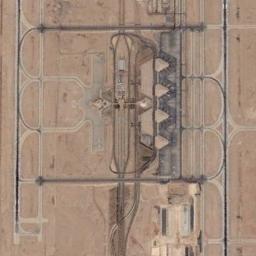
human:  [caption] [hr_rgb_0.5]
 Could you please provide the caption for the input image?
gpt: There is almost no vegetation near the airport, And there are many blue houses .

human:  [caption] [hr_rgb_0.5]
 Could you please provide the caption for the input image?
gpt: An airport with some staggered runways in the vacant lot .

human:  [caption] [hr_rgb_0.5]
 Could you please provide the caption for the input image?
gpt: There is an airport built in bare land .

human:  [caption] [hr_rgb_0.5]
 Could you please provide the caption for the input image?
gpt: A complex airport with many runways and buildings .

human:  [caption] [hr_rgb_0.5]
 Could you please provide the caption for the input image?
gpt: The road in the airport was marked .